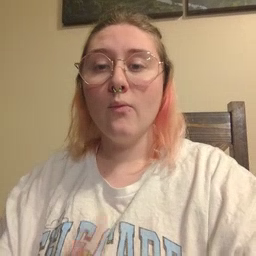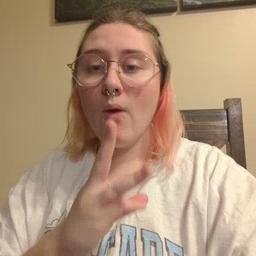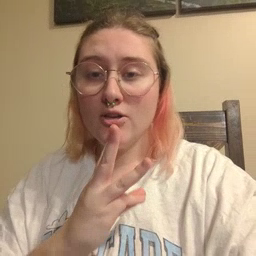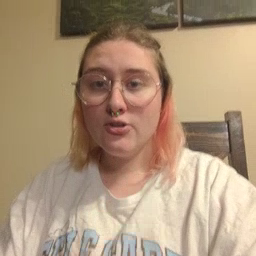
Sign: water